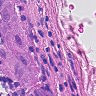
Metastatic tissue present: yes